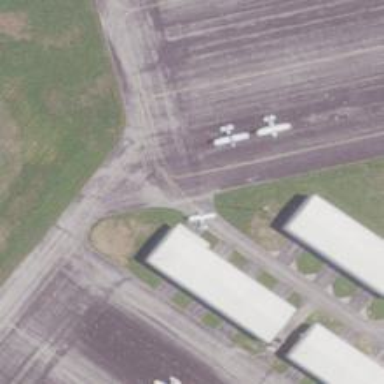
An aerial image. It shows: View of taxiway at the airport.